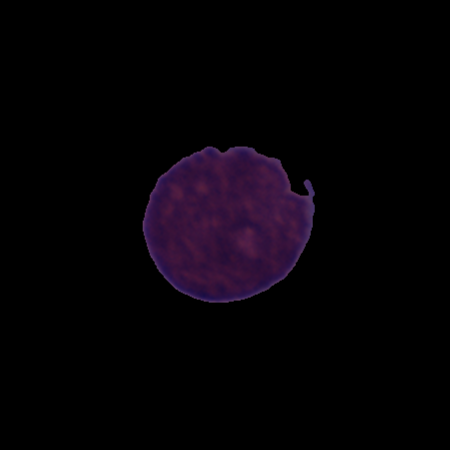
Label: healthy